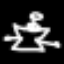
Label: angel